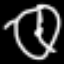
Label: clock